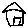
Label: house